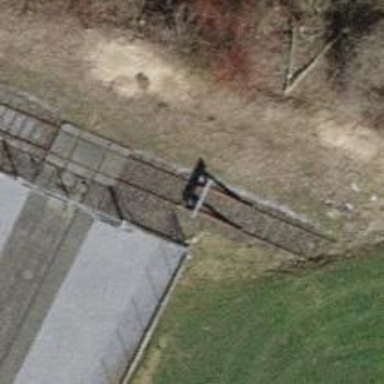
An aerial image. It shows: Railway buffer stop.